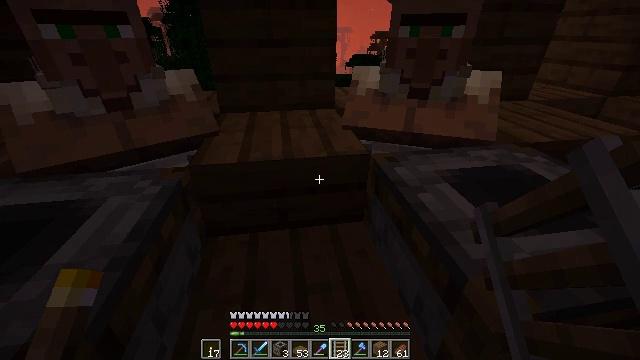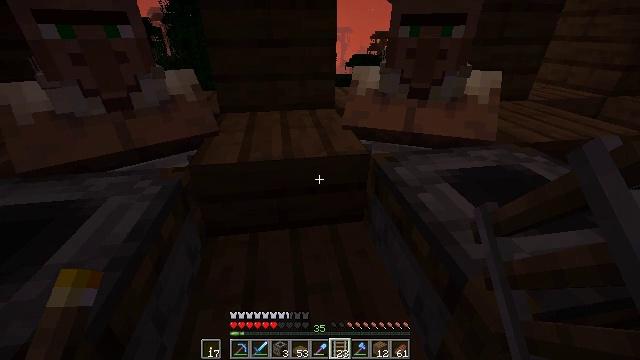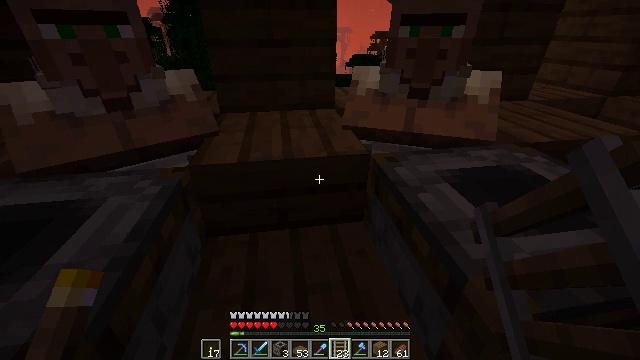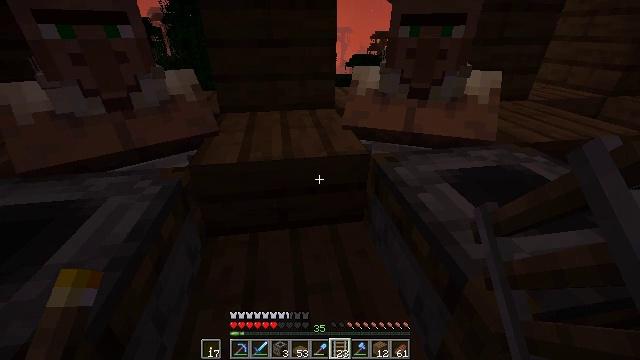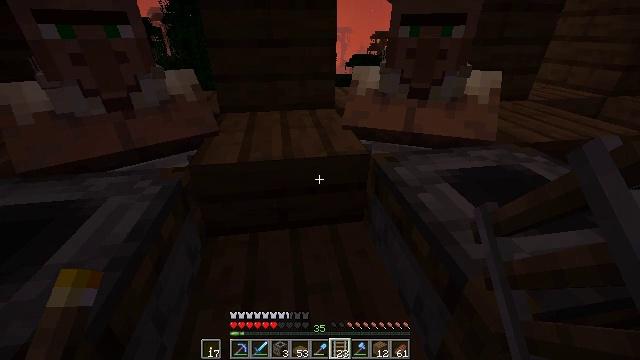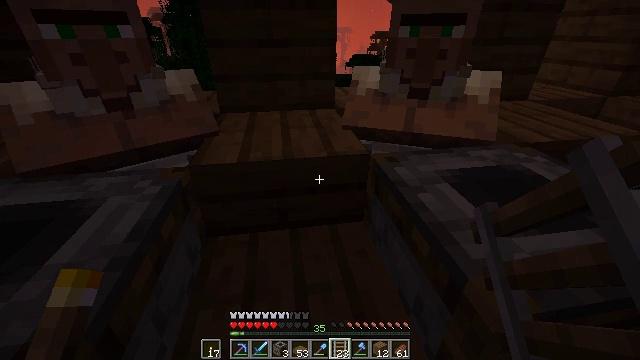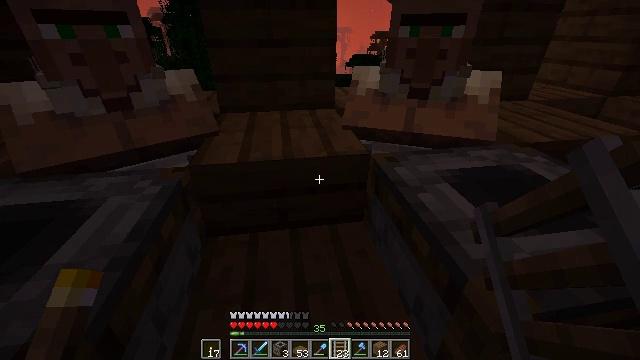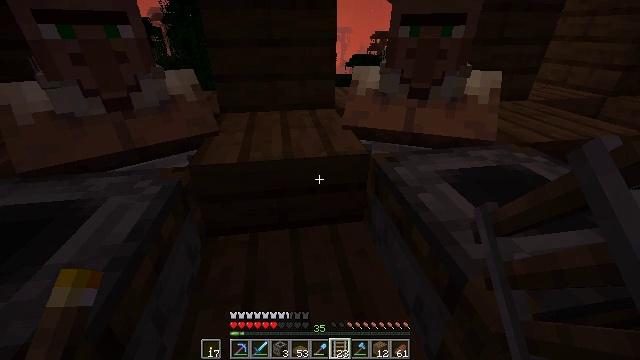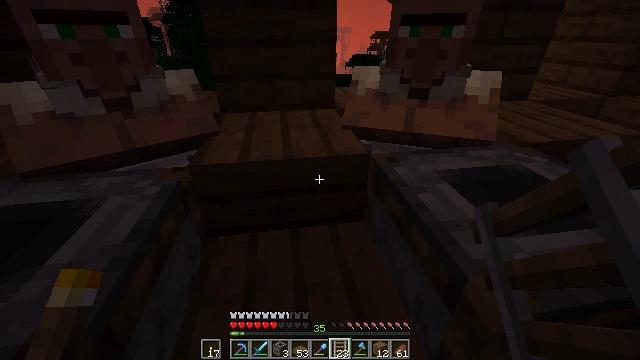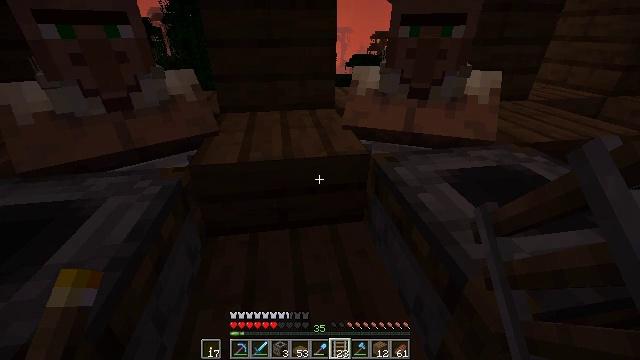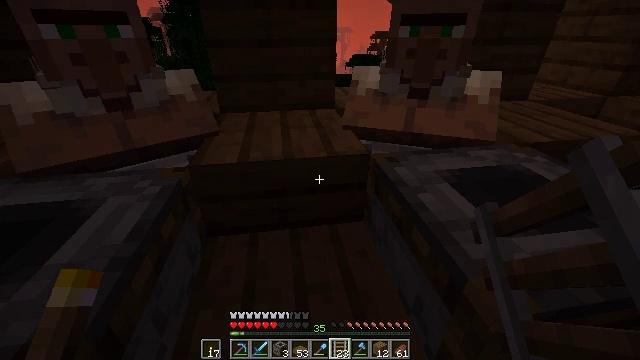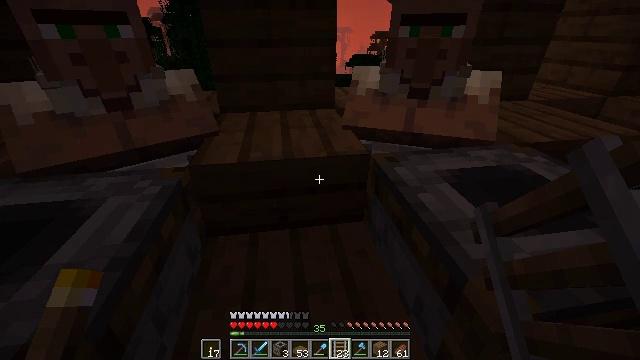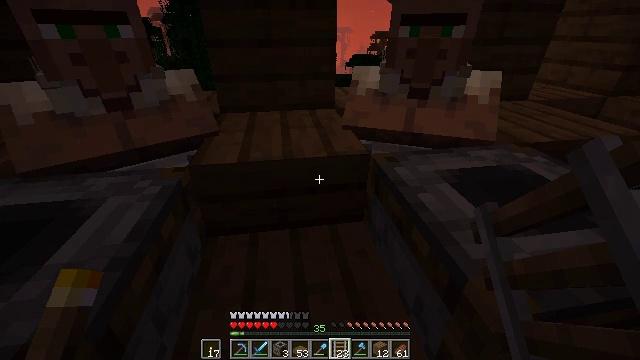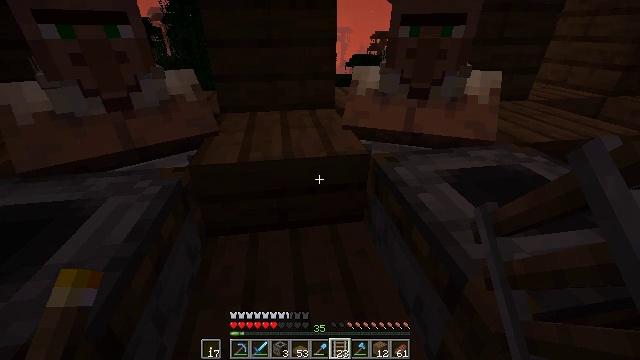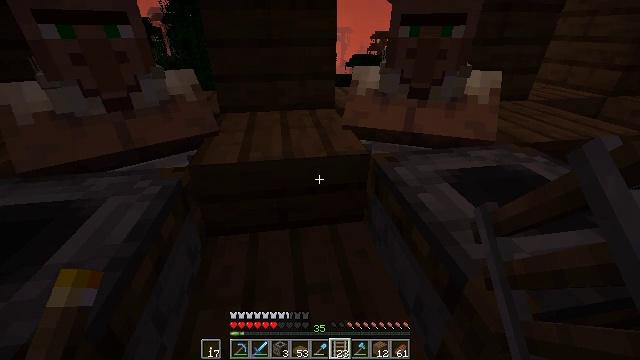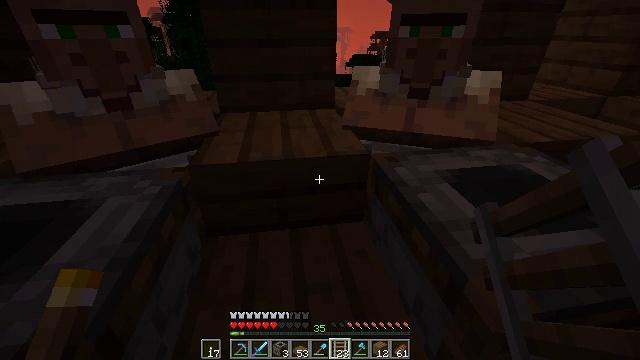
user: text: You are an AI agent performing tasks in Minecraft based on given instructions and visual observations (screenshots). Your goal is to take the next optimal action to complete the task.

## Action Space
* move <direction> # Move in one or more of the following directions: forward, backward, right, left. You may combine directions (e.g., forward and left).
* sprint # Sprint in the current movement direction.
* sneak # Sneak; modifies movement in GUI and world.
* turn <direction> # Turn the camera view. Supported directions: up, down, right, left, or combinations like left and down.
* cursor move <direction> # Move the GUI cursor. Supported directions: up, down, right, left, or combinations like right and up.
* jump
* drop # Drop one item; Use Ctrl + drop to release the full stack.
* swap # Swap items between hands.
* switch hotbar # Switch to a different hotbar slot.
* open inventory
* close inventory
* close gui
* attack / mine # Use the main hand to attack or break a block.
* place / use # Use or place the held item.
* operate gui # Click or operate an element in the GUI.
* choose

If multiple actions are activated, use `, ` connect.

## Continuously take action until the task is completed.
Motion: motion action
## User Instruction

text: Put the ingredients together and craft a rabbit stew.
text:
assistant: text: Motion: no_op
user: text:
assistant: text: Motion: no_op
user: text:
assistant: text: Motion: no_op
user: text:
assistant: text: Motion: no_op
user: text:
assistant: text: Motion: no_op
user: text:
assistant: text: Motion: no_op
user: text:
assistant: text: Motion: no_op
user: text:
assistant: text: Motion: no_op
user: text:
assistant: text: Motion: no_op
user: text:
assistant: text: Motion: no_op
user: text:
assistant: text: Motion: no_op
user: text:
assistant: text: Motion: no_op
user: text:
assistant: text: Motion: no_op
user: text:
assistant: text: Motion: no_op
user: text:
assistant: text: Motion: no_op
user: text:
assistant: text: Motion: no_op
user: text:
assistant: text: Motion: no_op
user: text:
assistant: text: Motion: no_op
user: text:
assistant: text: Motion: no_op
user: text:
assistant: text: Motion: turn right and down
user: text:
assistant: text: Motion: no_op
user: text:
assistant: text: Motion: no_op
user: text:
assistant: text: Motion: no_op
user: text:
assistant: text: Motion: no_op
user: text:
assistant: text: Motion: turn left
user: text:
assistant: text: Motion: turn left
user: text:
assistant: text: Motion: no_op
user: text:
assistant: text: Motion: no_op
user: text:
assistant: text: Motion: no_op
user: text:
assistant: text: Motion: no_op